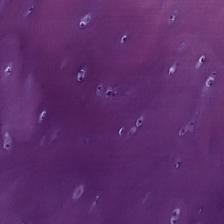
Label: Non-Tumor